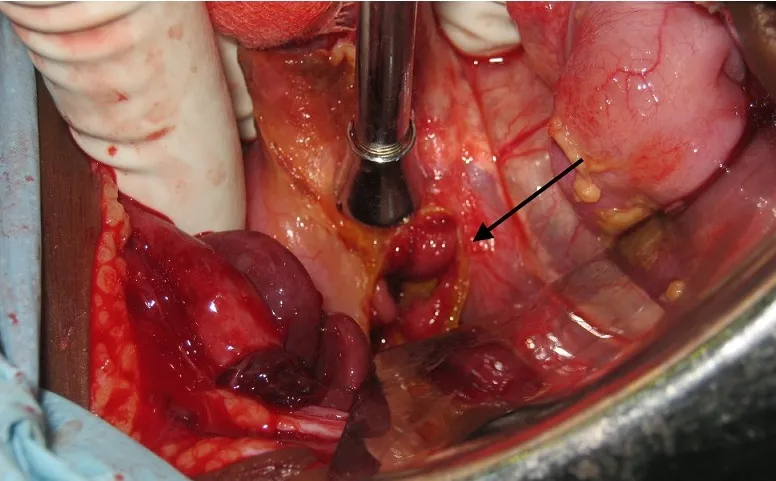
1.5 cm anterior duodenal wall perforation (arrowed) in a 12-month old child with severe malaria.
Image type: medical_photograph (other_medical_photograph)